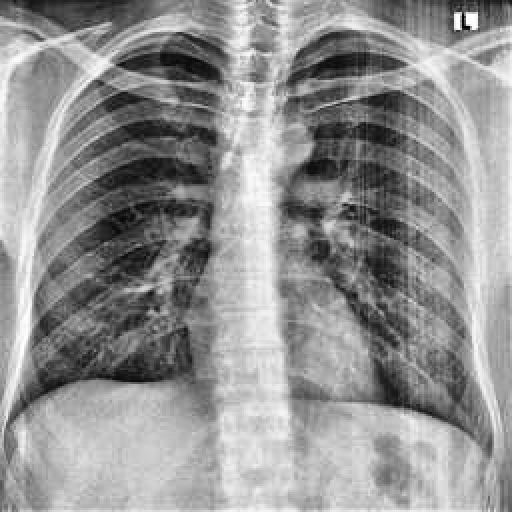
Finding: NORMAL